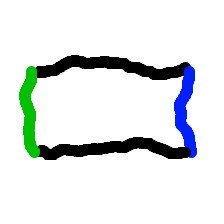
Shape: rectangle